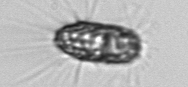
Label: Corethron_hystrix